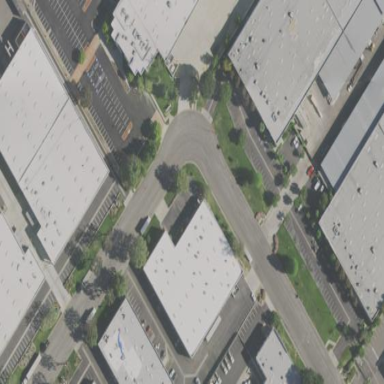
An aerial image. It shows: Warehouse building.